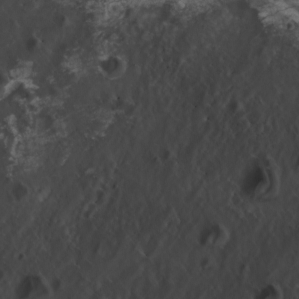
Label: non_frost